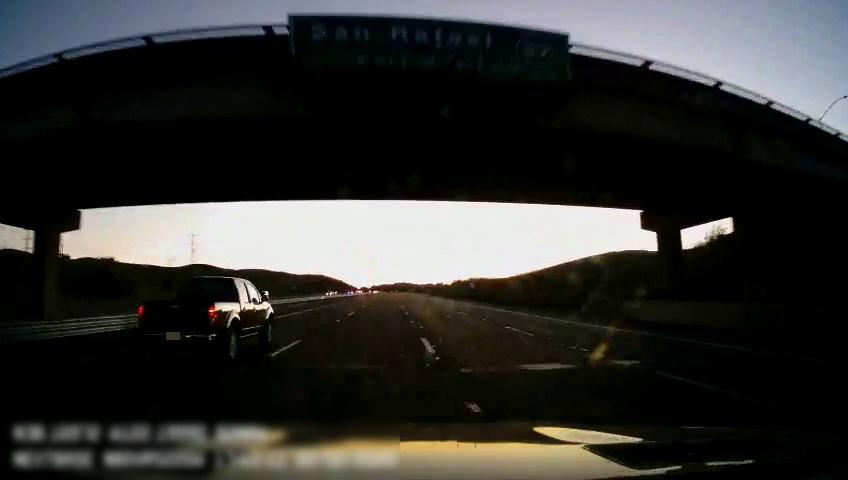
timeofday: Dusk/Dawn/Twilight
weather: Sunny
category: Drivable Space
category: Vehicles | Truck
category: Lanes | Alternate Lane
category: Lanes | Current Lane
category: Lanes | Current Lane
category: Lanes | Alternate Lane
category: Lanes | Alternate Lane
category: Traffic | Signs